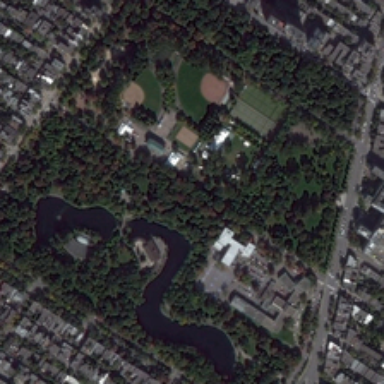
The park was full of large trees .